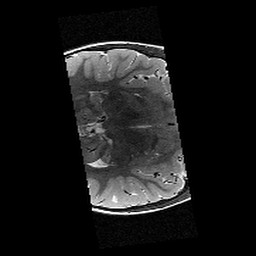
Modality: T2w
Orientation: axial
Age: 11
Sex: female
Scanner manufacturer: siemens
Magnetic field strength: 3 T
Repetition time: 9.23 s
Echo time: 0.067 s